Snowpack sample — Rabbit Ears Pass, Jackson County, Colorado, USA (12/17/25, 1:08 PM MST)
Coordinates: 40.387, -106.625
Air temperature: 34 °F
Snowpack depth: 46 cm
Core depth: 10 cm
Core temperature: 30.2 °F
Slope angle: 6°, slope face: 165°
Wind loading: medium
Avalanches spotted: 0
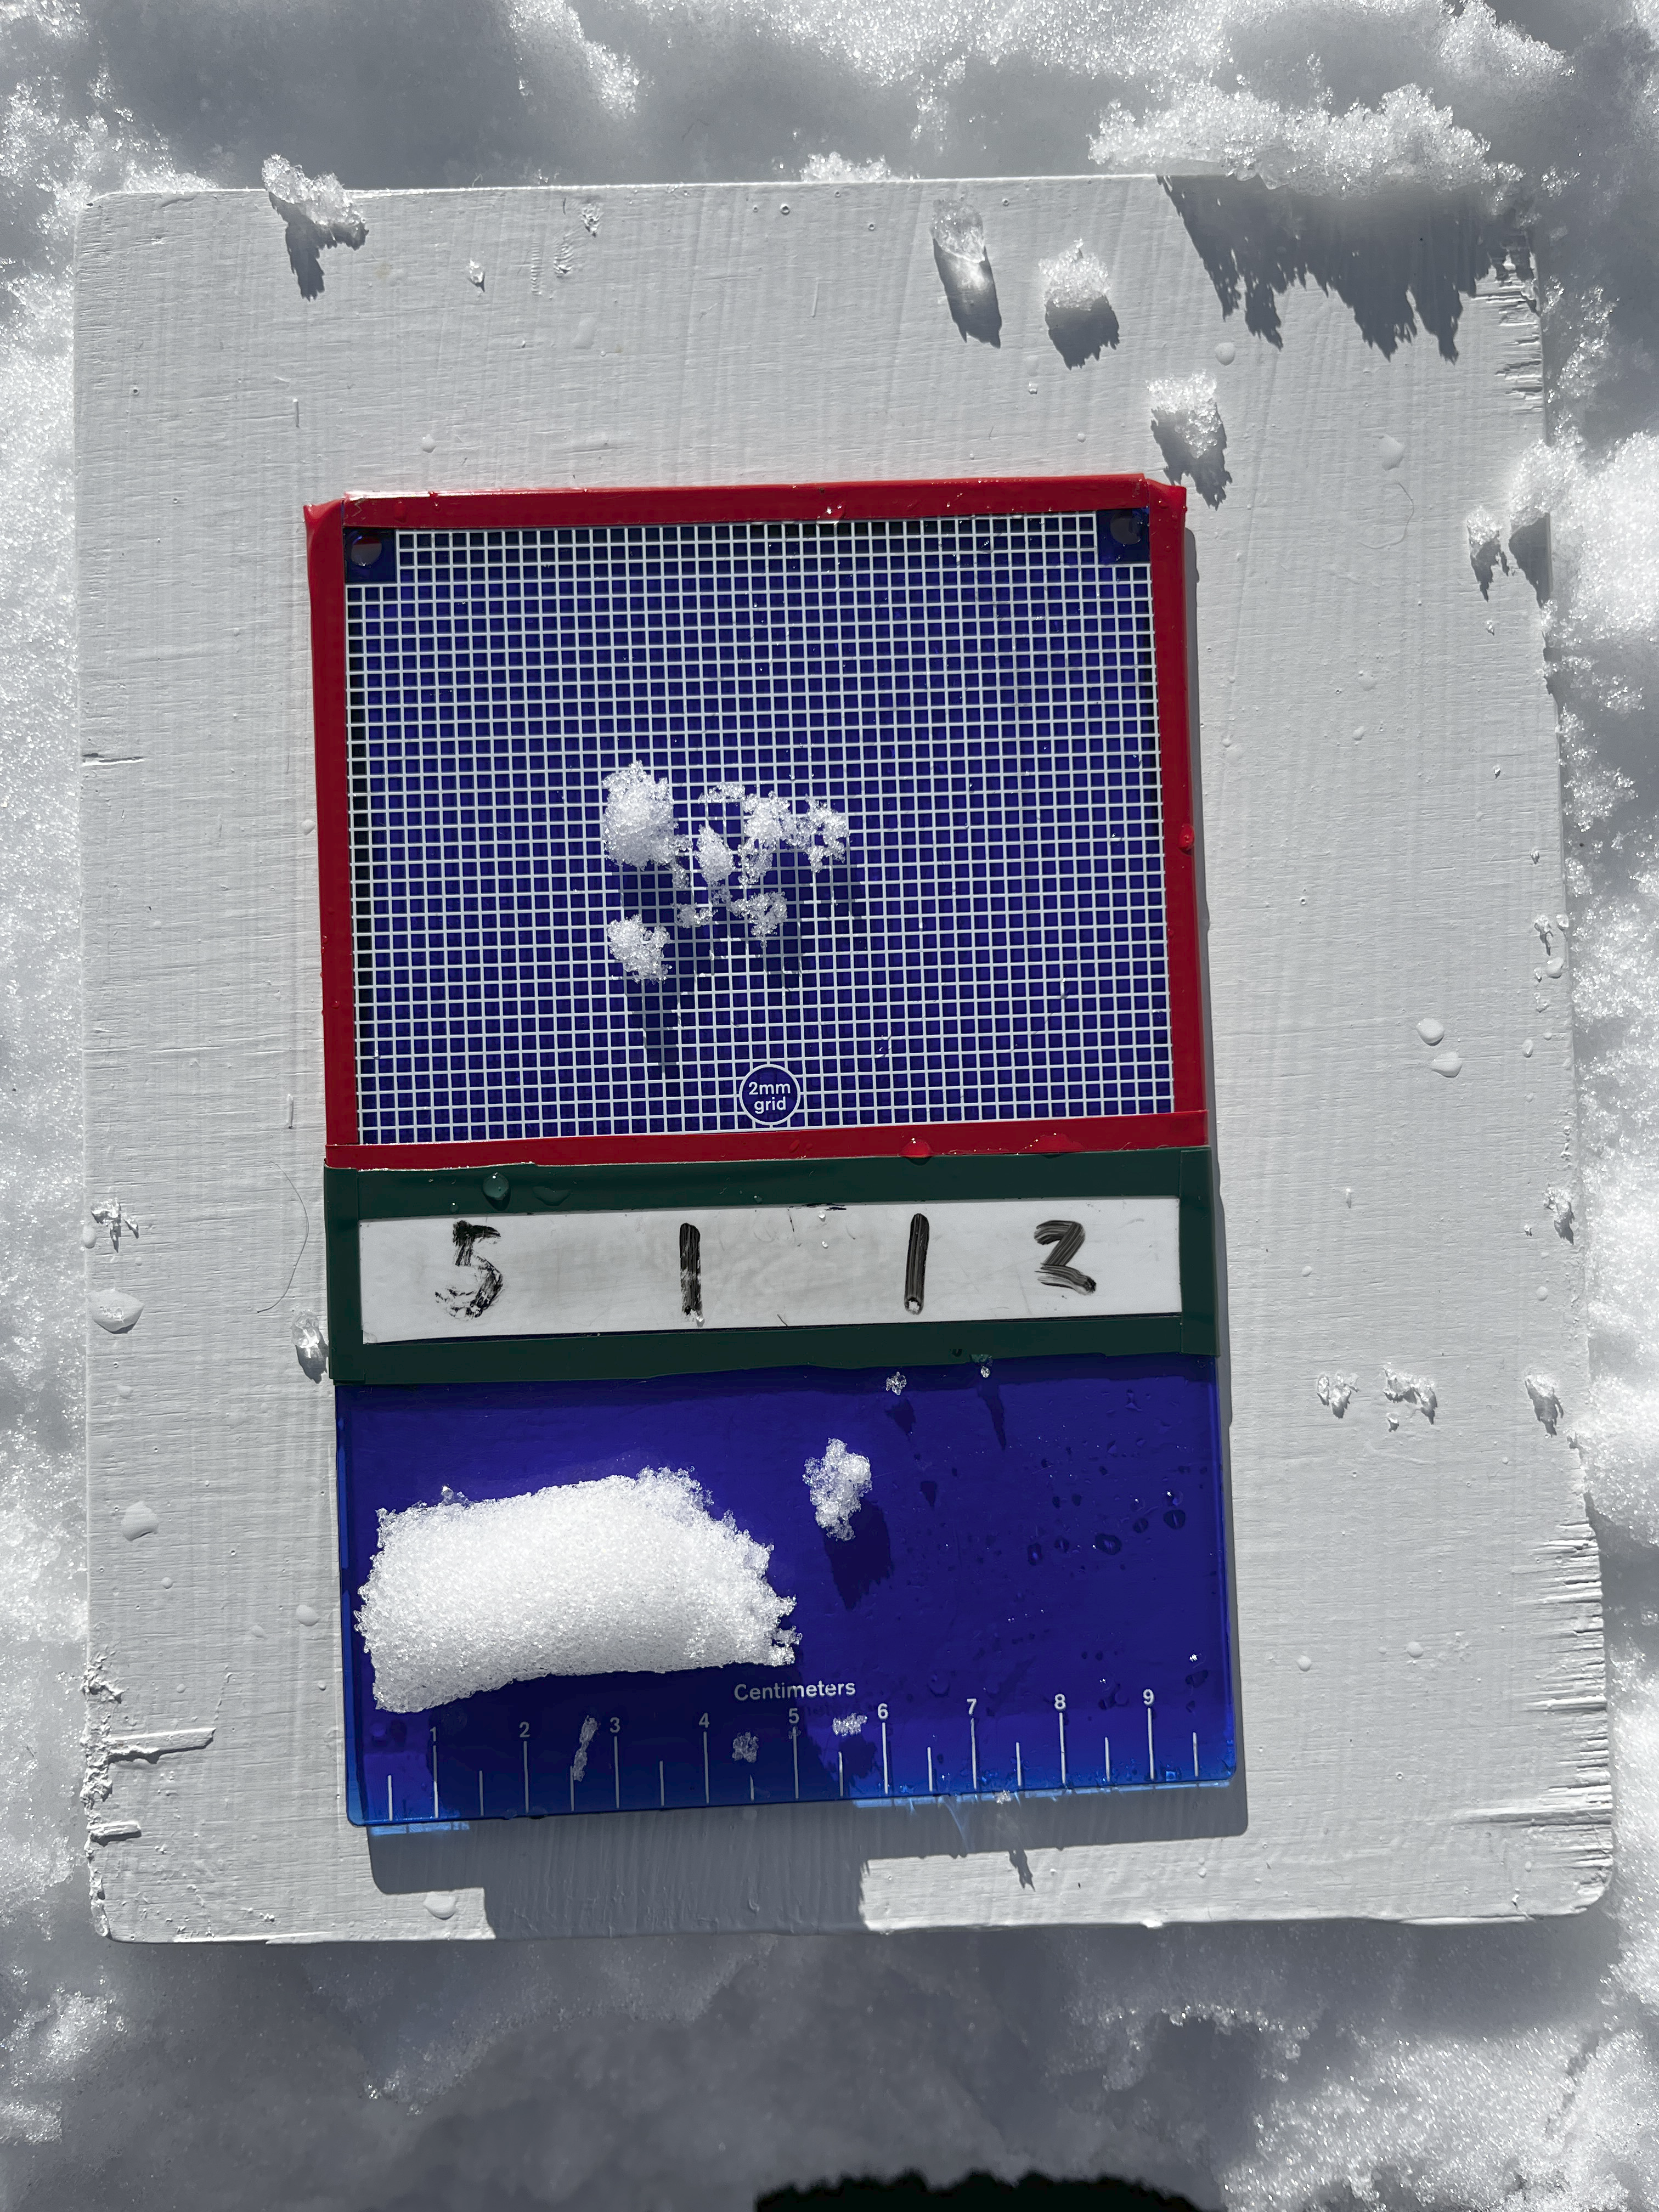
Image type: crystal_card
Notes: No avalanches spotted nearby, although collected in a meadowy area with minimal risk on this face of the pass.